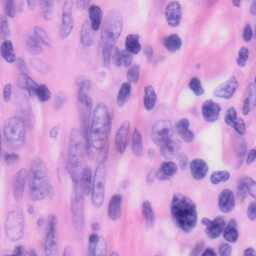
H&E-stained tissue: Skin